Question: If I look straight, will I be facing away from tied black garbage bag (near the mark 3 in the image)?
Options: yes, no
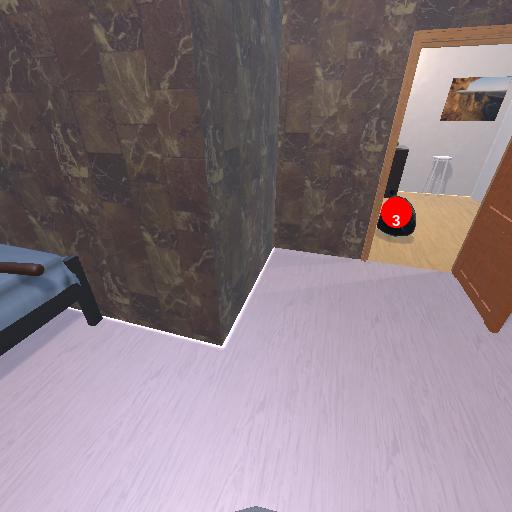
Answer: yes